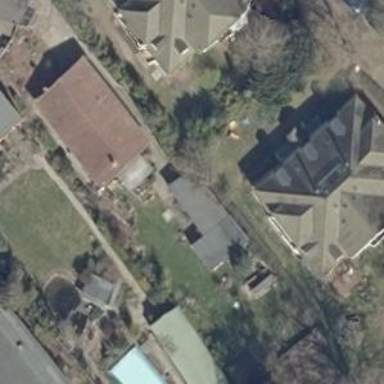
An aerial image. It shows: Detached building.